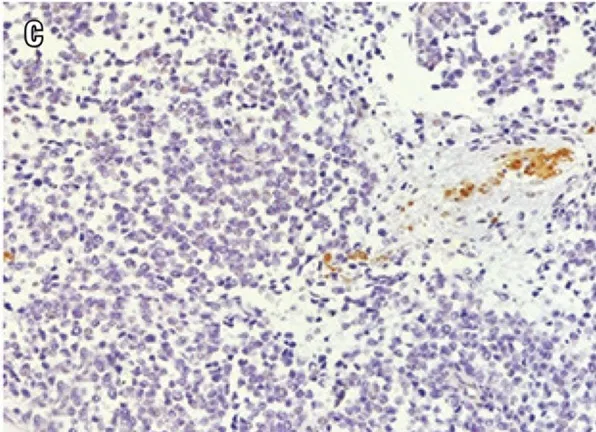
Urethral tumor also showing positivity for desmin.
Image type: pathology (immunostaining)